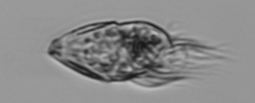
Label: Strombidium_morphotype1